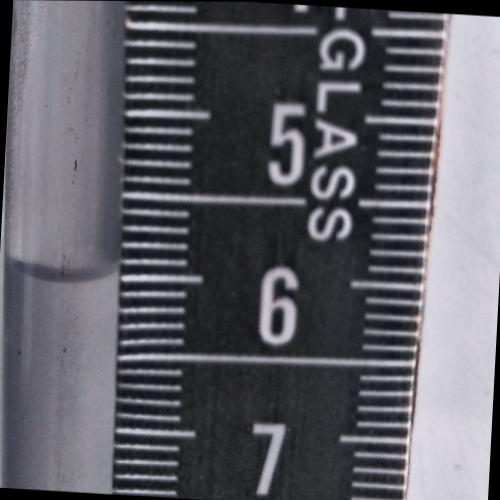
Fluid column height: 6.0 cm